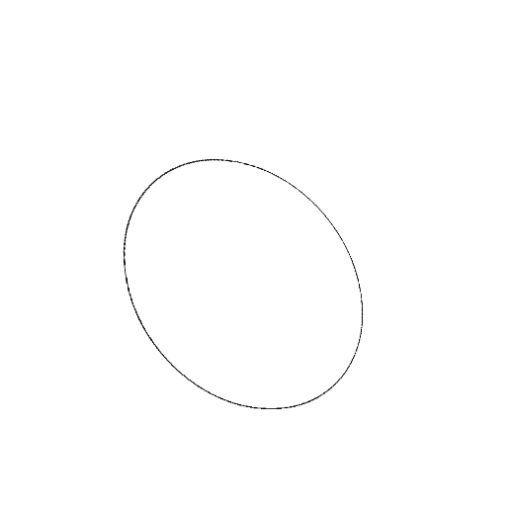
Crossing number: 0